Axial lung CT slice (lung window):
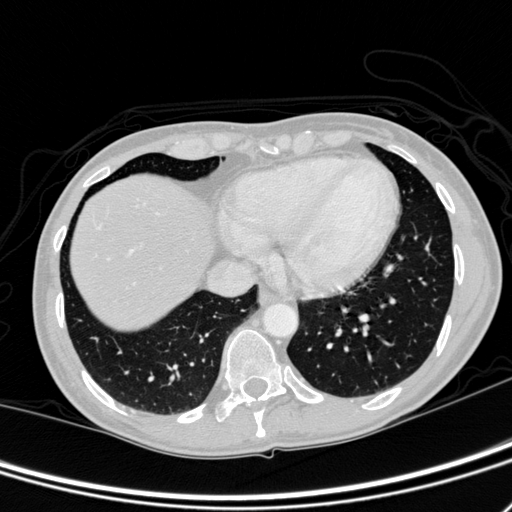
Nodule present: no